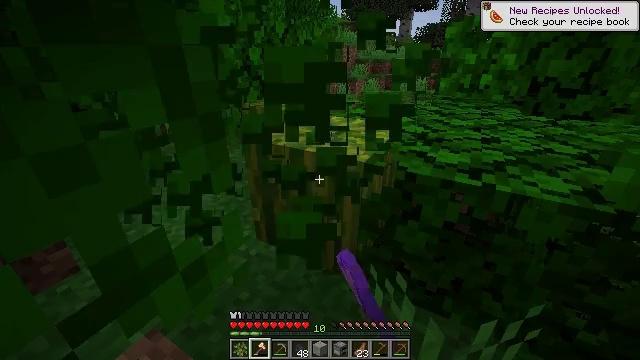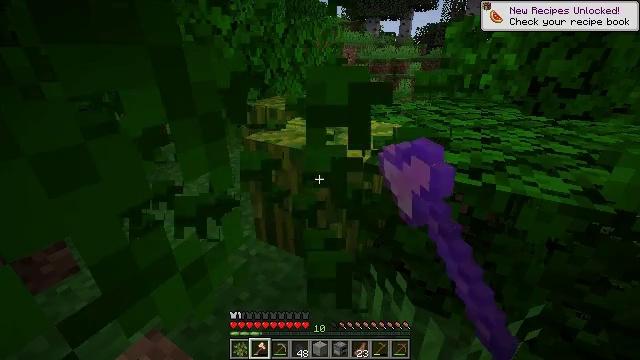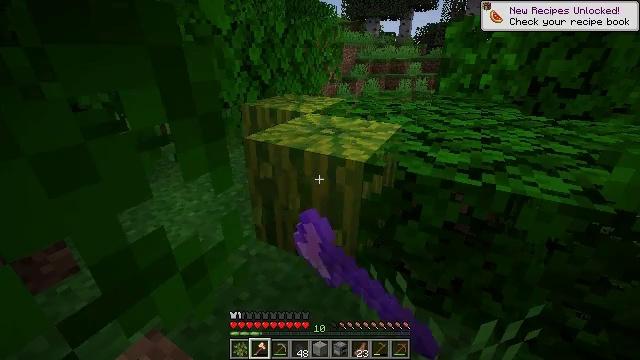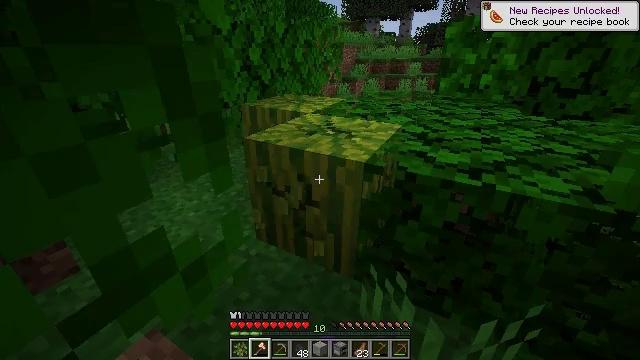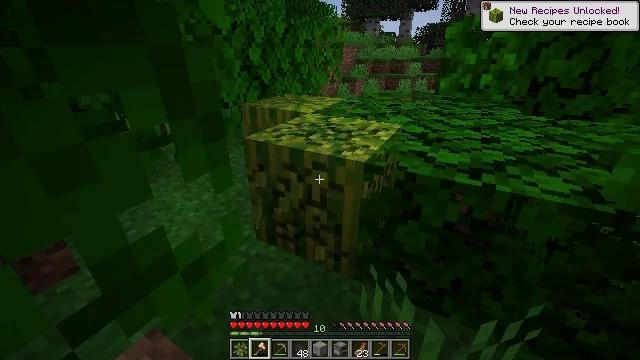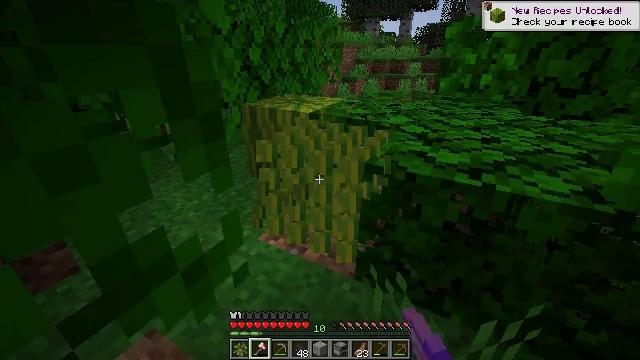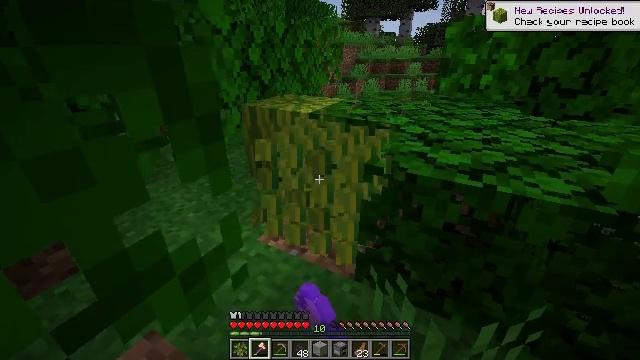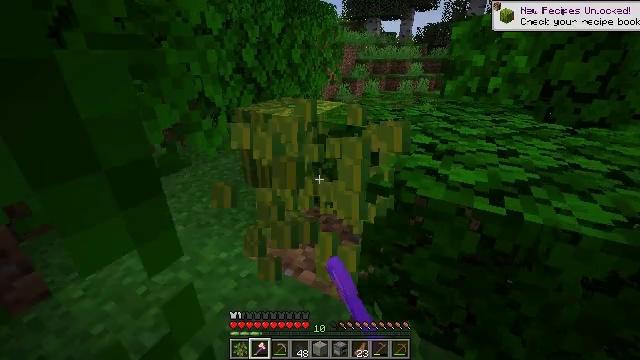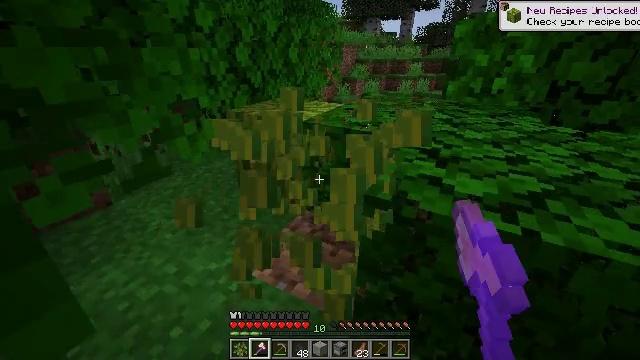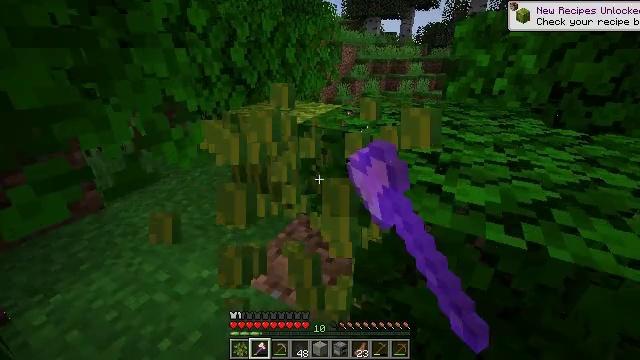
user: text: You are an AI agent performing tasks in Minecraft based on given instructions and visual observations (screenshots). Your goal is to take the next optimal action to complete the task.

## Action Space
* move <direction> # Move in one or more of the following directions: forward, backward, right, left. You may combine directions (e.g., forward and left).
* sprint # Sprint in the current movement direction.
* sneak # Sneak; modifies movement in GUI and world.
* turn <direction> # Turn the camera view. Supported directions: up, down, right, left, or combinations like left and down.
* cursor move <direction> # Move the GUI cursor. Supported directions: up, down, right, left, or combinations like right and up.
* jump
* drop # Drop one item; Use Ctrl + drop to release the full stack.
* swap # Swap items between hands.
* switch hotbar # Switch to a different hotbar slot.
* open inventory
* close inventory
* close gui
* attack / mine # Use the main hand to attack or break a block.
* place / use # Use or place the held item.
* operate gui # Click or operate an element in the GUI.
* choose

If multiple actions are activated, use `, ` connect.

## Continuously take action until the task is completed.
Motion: motion action
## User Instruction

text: Use right equipment to gather melon.
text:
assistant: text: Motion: attack / mine
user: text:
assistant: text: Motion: attack / mine
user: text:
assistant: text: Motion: attack / mine
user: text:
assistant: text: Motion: attack / mine
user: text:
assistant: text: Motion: attack / mine
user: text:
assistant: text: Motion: move forward, attack / mine
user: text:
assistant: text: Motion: move forward, attack / mine
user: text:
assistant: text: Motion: move forward, attack / mine
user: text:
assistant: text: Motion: move forward, attack / mine
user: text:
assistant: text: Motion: attack / mine